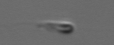
Label: flagellate_morphotype3